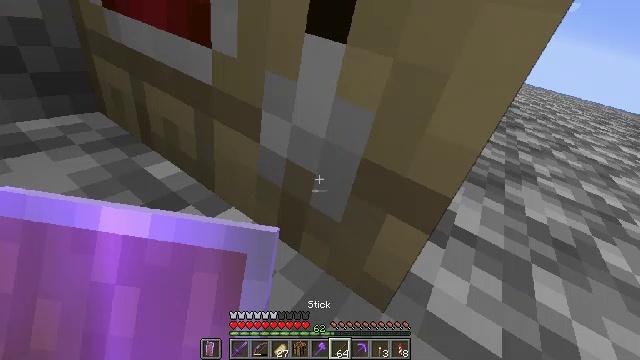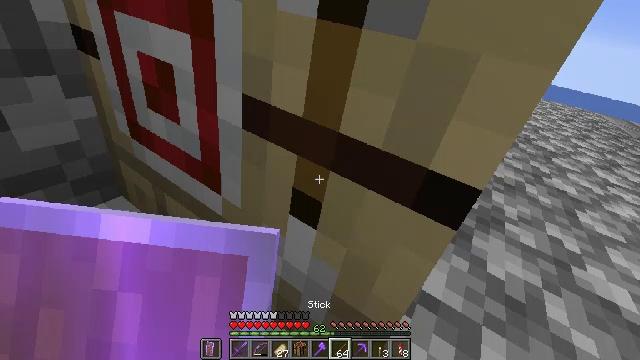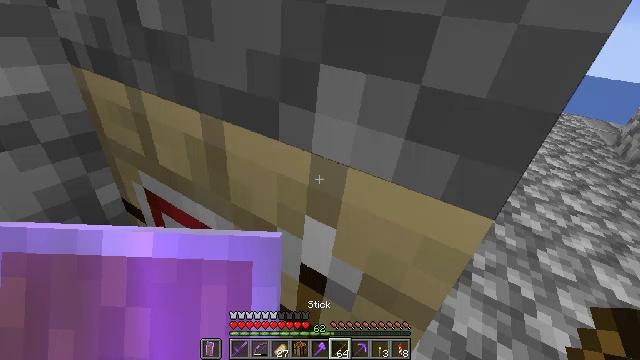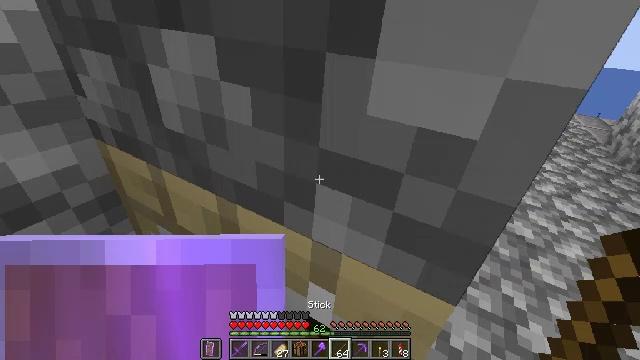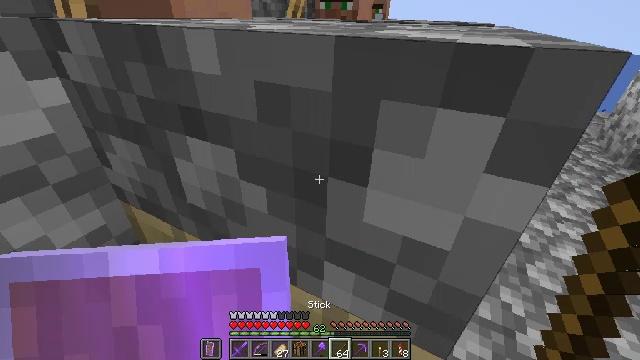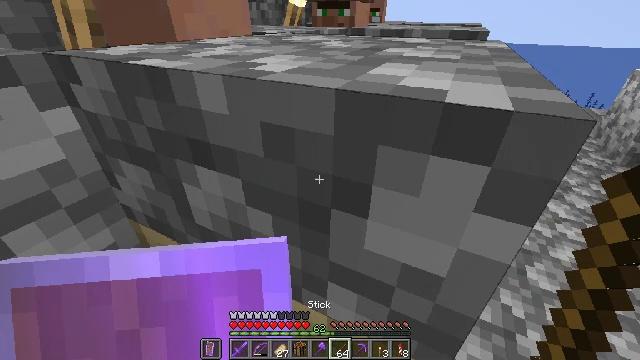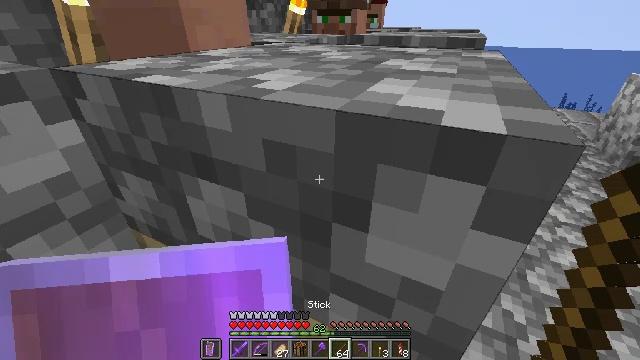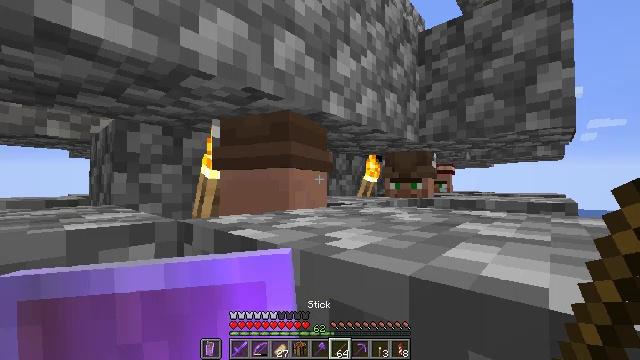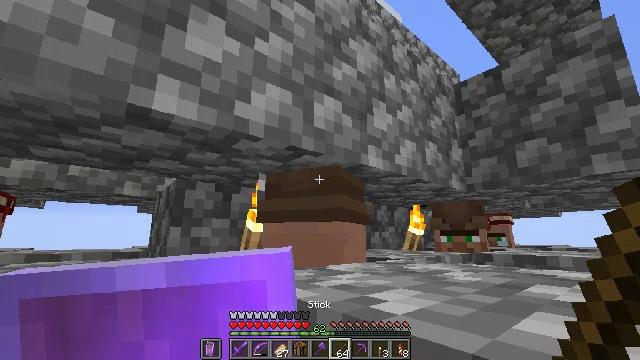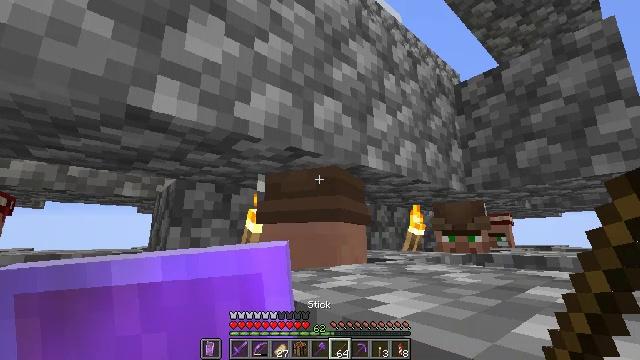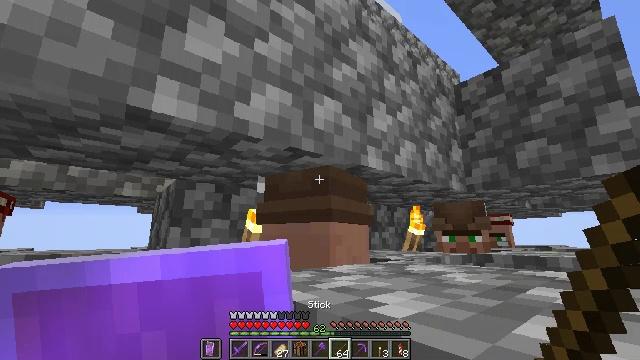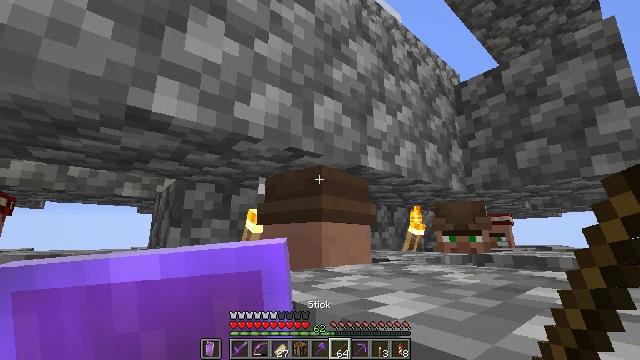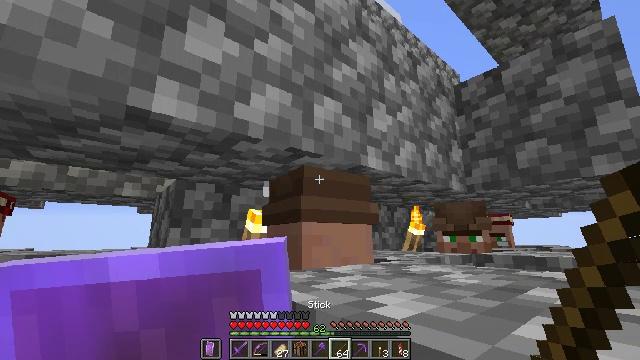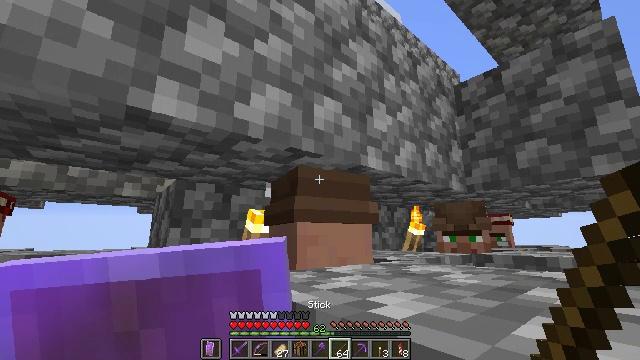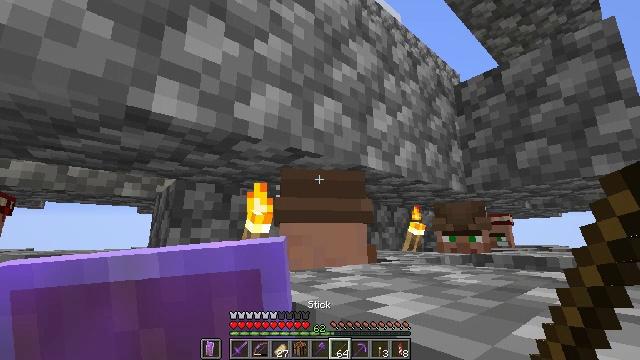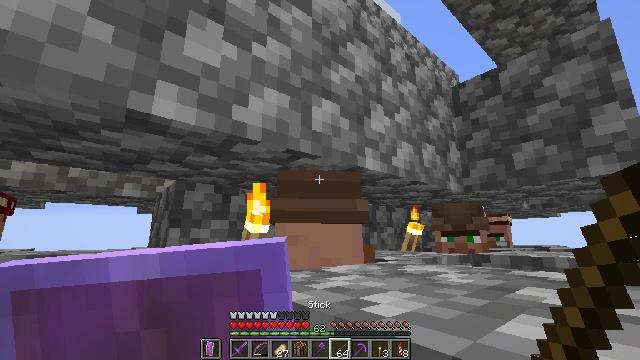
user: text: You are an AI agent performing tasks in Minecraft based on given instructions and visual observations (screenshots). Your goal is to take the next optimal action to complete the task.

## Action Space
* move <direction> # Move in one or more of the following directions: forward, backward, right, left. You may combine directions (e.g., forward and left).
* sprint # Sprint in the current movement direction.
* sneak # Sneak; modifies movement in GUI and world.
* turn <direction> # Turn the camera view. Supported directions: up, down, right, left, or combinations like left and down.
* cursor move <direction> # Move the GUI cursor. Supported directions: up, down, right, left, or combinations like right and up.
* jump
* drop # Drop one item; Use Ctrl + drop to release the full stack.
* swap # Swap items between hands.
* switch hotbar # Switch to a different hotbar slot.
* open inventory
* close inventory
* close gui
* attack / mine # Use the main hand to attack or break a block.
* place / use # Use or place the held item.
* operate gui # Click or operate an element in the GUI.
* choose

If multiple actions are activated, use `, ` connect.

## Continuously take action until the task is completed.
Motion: motion action
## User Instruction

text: Craft an emerald using the crafting table.
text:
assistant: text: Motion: no_op
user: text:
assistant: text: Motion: no_op
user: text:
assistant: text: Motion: no_op
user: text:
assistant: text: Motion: no_op
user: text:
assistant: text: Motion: no_op
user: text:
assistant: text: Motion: no_op
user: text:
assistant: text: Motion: turn left and up
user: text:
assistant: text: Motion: turn left and up
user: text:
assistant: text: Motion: no_op
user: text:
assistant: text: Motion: no_op
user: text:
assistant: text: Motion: no_op
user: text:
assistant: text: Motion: no_op
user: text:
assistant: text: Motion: no_op
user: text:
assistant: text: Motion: no_op
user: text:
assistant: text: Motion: move right
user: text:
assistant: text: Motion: move right
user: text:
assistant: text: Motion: move right
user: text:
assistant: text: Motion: move right
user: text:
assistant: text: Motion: move back and move right, turn right
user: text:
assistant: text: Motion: move back and move right, turn right and up
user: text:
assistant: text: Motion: move back and move right
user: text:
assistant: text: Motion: move back and move right
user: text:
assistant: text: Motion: move back and move right
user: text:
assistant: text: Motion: move back and move right
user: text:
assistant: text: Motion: move right
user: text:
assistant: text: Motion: no_op
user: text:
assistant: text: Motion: turn left and down
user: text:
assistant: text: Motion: move forward, turn left and down
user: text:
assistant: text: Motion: move forward, turn down
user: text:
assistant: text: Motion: move forward